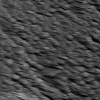
Atmospheric dust classification: not_dusty